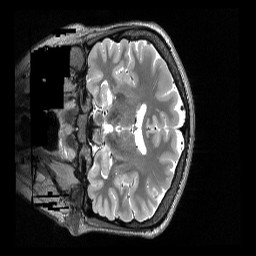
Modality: T2w
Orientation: coronal
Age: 21
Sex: female
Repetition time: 3.2 s
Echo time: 0.563 s